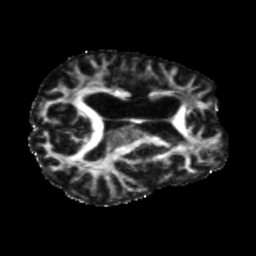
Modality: FA
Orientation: axial
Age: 39
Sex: male
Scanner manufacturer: siemens
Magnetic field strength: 3 T
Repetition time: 5.25 s
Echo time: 0.08 s